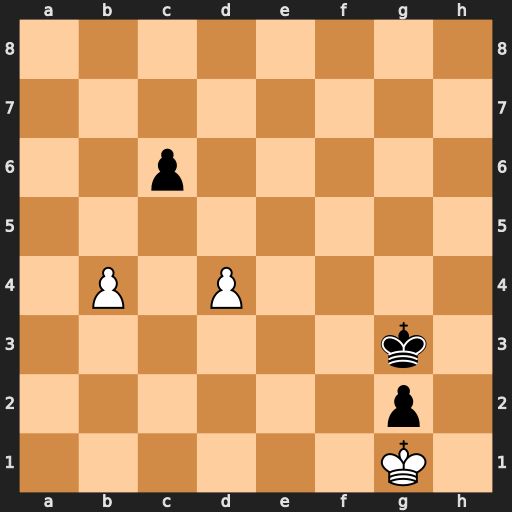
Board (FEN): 8/8/2p5/8/1P1P4/6k1/6p1/6K1
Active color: w
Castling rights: -
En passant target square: -
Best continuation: d5 cxd5 b5 d4 b6 d3 b7 d2 b8=Q+